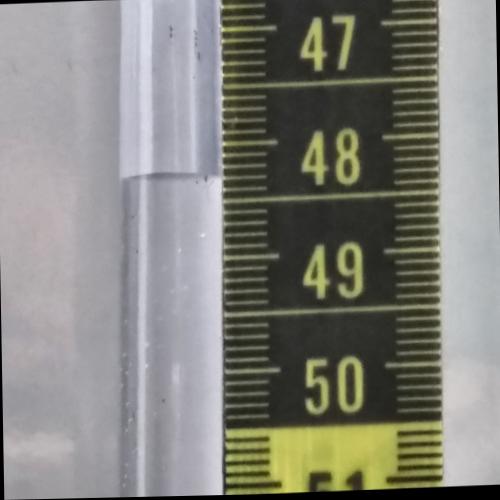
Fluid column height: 48.3 cm